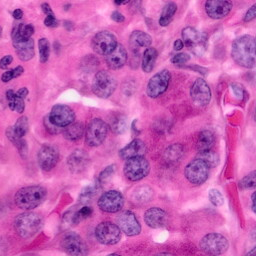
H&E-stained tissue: Pancreatic